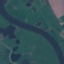
Land use / land cover class: River